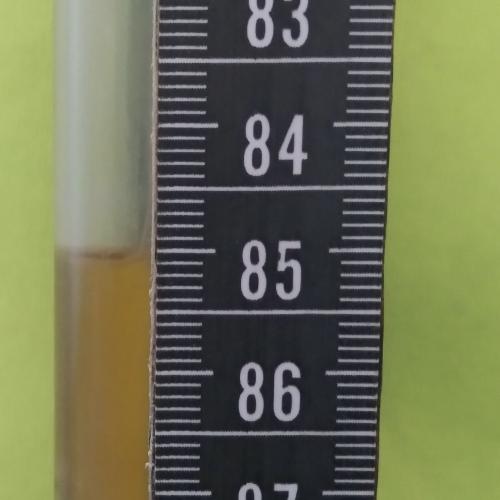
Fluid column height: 85.0 cm